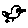
Label: bird